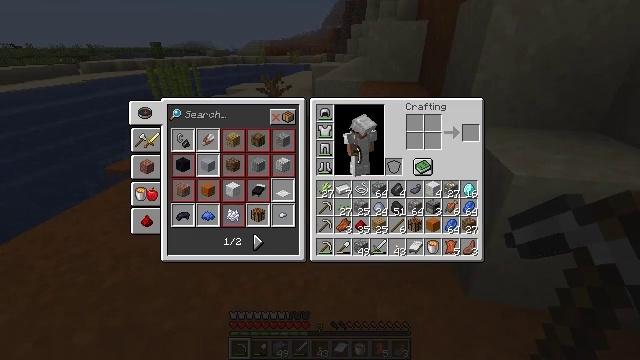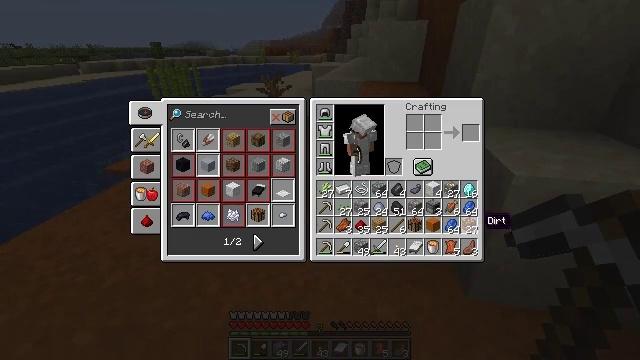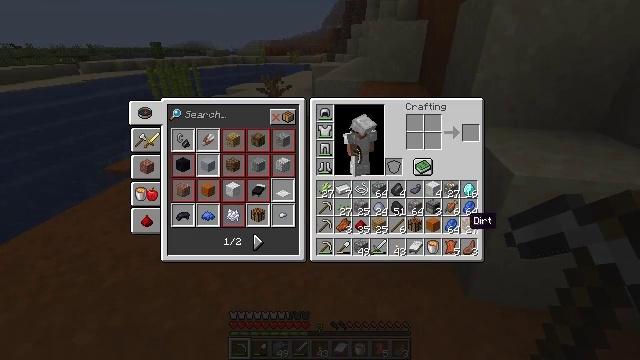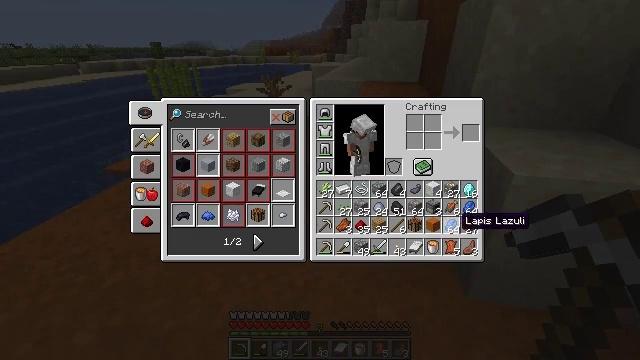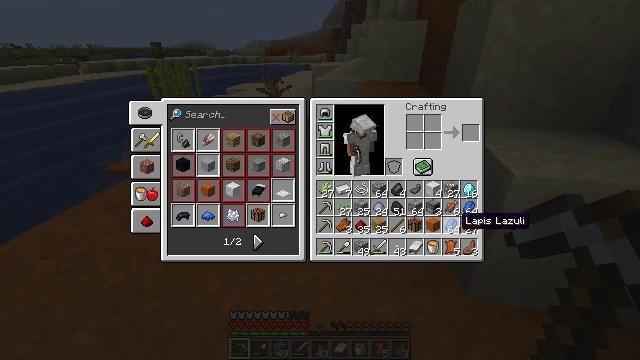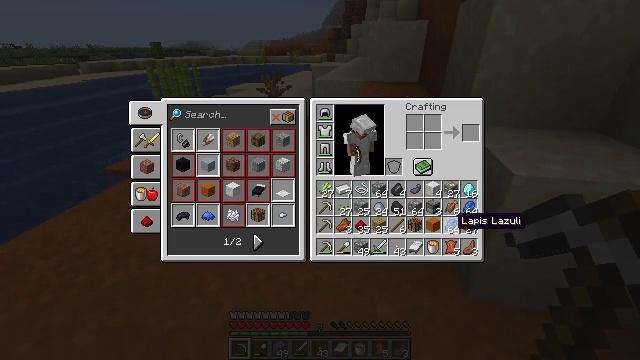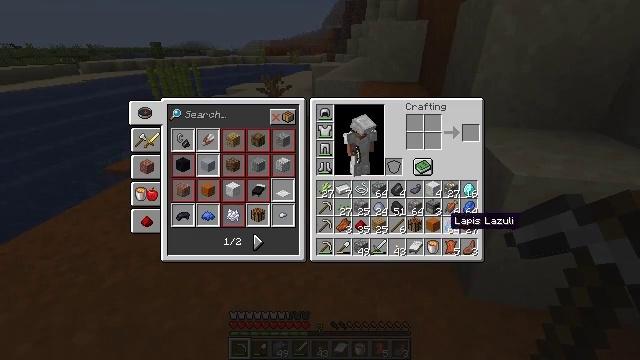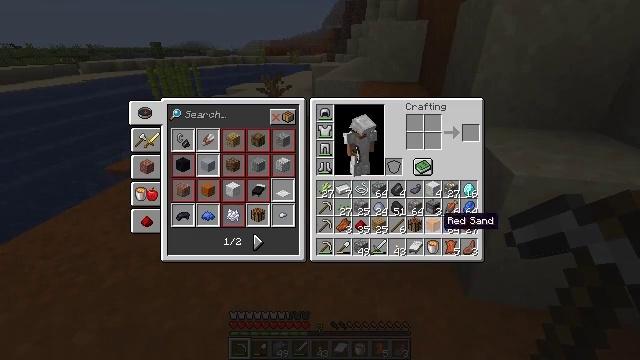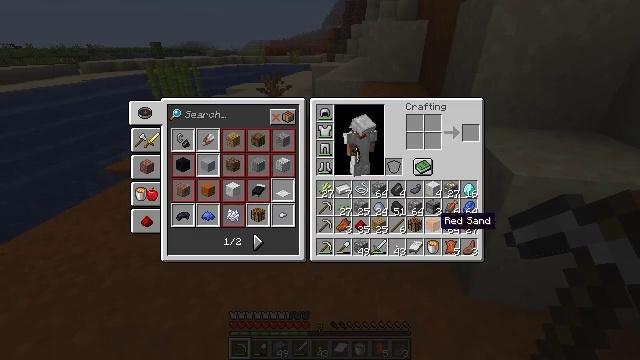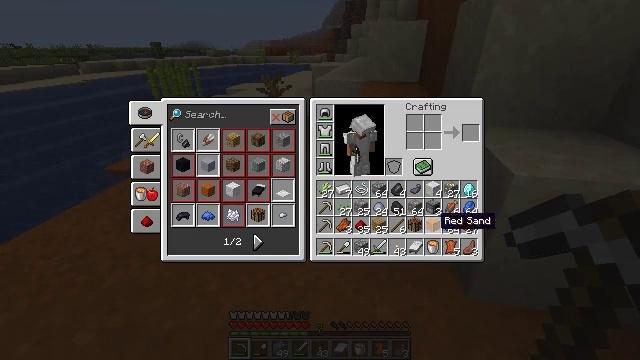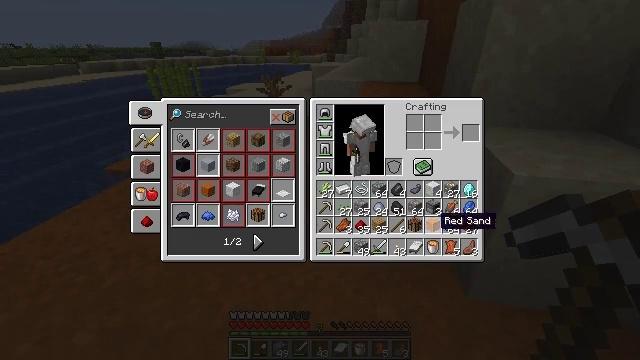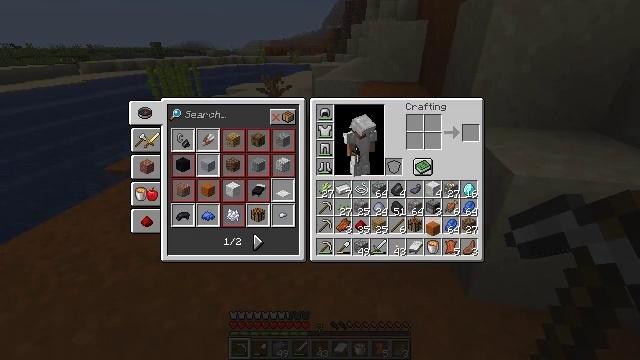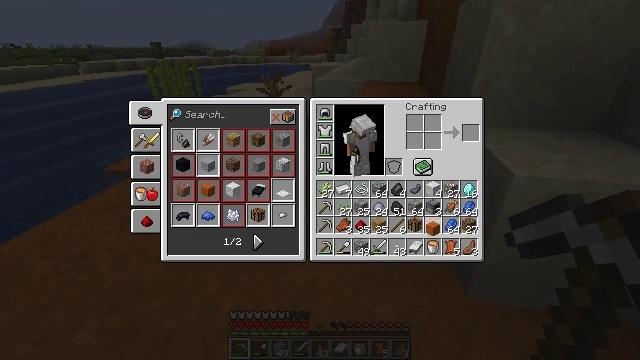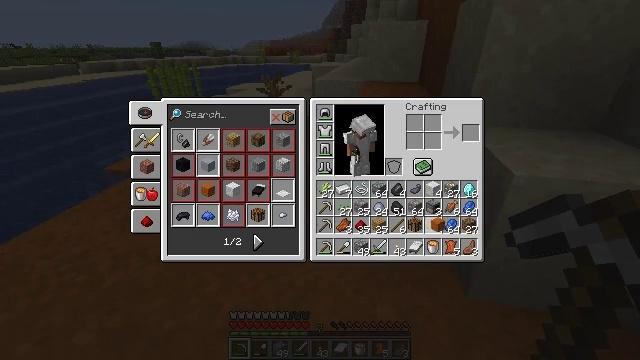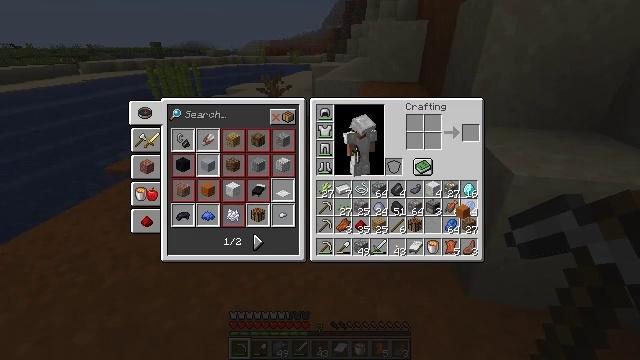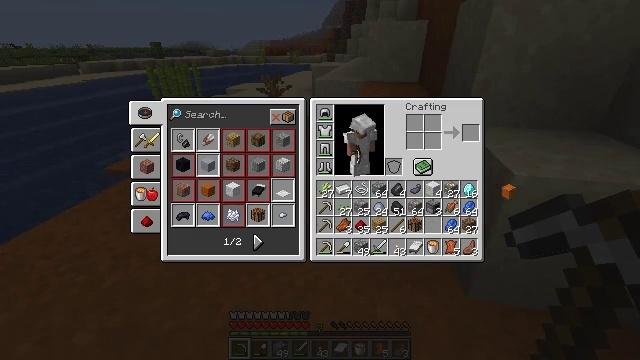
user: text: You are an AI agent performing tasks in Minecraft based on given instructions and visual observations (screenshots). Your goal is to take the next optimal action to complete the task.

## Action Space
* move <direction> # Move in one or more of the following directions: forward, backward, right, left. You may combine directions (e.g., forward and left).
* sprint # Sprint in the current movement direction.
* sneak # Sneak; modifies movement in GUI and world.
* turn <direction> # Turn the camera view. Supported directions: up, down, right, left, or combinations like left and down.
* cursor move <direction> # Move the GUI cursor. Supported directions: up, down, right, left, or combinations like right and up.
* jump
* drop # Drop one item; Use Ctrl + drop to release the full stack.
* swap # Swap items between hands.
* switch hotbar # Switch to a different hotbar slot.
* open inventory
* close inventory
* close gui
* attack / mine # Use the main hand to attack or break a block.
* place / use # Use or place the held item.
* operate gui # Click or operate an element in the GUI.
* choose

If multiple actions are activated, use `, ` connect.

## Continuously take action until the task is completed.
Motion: motion action
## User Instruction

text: Drop red sand.
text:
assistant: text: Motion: no_op
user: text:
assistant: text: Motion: cursor move left
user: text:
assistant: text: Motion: cursor move left
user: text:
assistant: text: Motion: no_op
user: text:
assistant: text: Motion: no_op
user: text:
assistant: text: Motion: cursor move left
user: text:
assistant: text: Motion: cursor move left
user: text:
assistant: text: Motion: no_op
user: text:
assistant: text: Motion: no_op
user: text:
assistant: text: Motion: no_op
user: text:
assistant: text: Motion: operate gui
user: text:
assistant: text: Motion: operate gui
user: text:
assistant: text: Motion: no_op
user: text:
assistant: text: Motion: cursor move right and up
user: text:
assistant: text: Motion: cursor move right and up
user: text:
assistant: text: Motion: cursor move right and up
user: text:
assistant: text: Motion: no_op
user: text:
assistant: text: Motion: operate gui
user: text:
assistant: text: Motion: operate gui
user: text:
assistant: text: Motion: operate gui
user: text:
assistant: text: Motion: no_op
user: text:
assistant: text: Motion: no_op
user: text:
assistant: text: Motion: cursor move left
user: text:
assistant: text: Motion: cursor move left
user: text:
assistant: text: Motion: cursor move left
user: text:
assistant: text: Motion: no_op